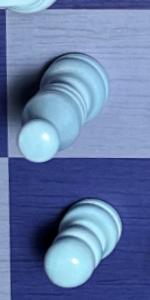
Label: Empty